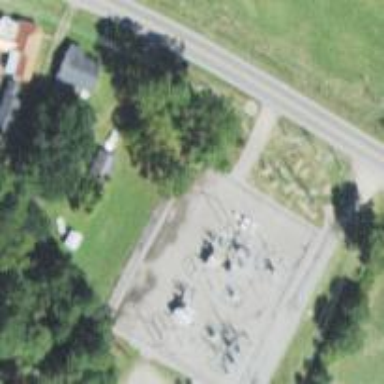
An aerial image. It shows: Distribution substation surrounded by fence.